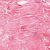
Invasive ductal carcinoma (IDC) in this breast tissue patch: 0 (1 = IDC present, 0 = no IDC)